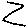
Label: zigzag